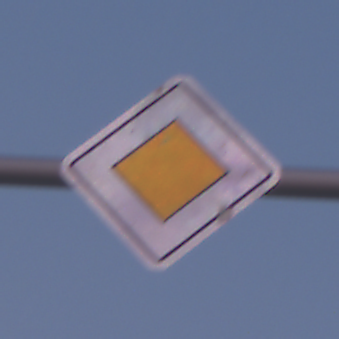
Verkehrszeichen: Vorfahrtsstrasse
Umgebung: Outdoor, Nature
Tageszeit: SunriseSunset
Wetter: Clear
Licht: Natural
Jahreszeit: NotSpecified
Kontrast: LowContrast